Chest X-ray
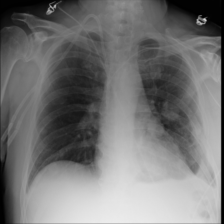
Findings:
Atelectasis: negative
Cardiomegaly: negative
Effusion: negative
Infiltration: negative
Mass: positive
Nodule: negative
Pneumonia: negative
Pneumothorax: negative
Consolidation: negative
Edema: negative
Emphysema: negative
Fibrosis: negative
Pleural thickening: negative
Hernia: negative